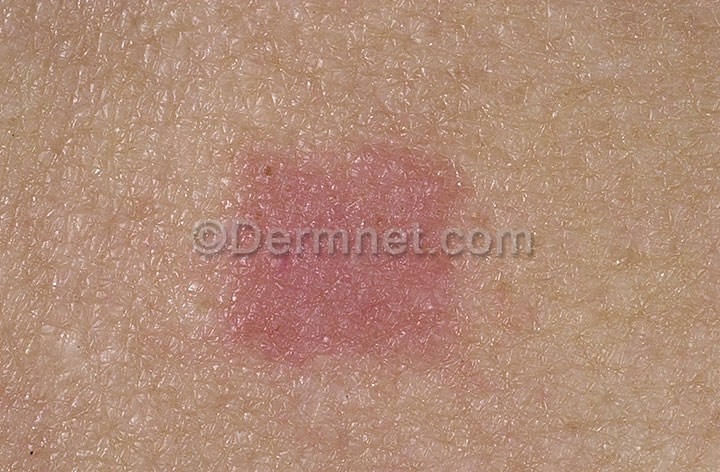
Disease: Poison Ivy Photos and other Contact Dermatitis